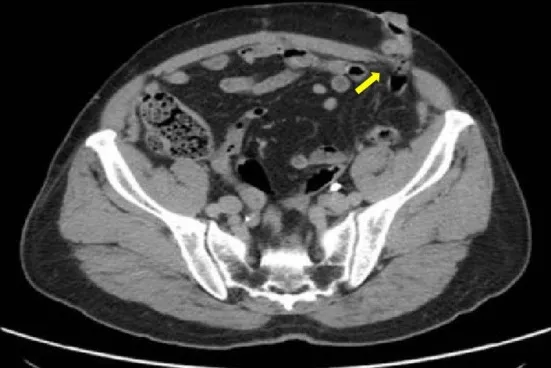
Post-operative CT image showing no recurrence of hernia (yellow arrow).
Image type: radiology (ct)